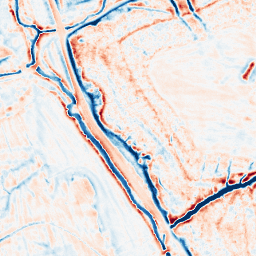
Category: edge_preserving
Decomposition family: bilateral
Decomposition parameters: d: 15
sigma_color: 100
sigma_space: 150
Upsampling method: sinc_hamming
Upsampling parameters: scale: 4
kernel_size: 8
Upsampling scale: 4